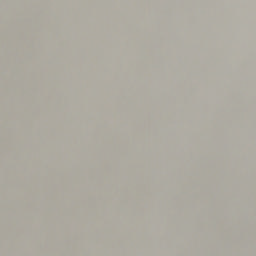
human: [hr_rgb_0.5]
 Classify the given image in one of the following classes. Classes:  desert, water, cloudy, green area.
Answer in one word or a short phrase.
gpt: cloudy